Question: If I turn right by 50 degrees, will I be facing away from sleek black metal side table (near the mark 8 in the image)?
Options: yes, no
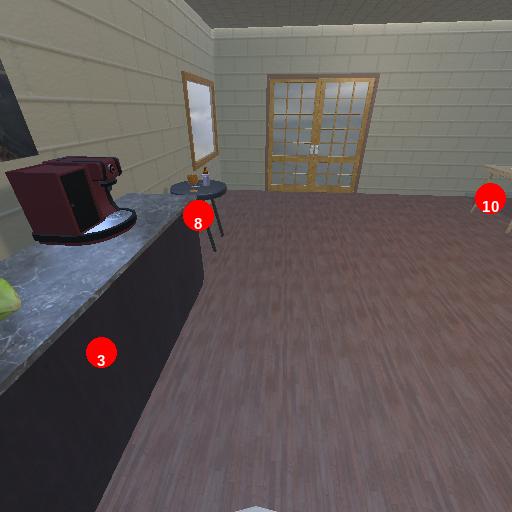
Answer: yes